Question: I am printing excel like this:
'''
header("Content-Type: application/vnd.ms-excel; charset=utf-8");
header("Content-type: application/x-msexcel; charset=utf-8");
header("Content-Disposition: attachment; filename=".str_replace(' ', '_', $title).".xls");
header("Expires: 0");
header("Cache-Control: must-revalidate, post-check=0, pre-check=0");
header("Cache-Control: private",false);
'''
The content is plain html. The problem, when I download this, I get an initial confirmation box written
'The file you are trying to open 'File_name.xls', is in a different format than specified by the file extension. Verified that the file is not corrupted and is from a trusted source before opening the file. Do you want to open the file now?'
When I do 'yes', I get this. Bit strange, any input here friends please ?

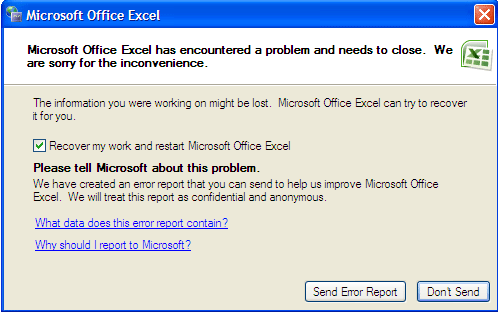
Answer: Well, this one suddenly got solved, I don't know how.
This is what I did. I copied and pasted codes of a different page where the excel thing was working. Then, I changed the variables manually to adapt this with the 2nd page.
After some hit and try, it suddenly worked.
Thanks for all the answers anyway.
PS. By solved, I mean that excel is not crushing anymore, though I am still getting the confirm box about incorrect format.